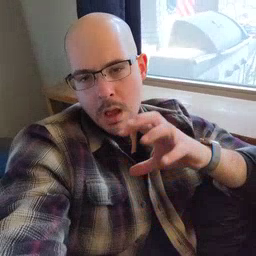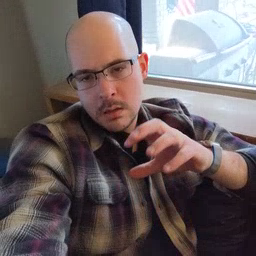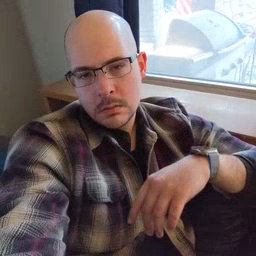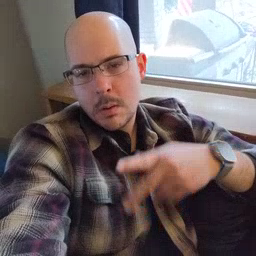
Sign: hot